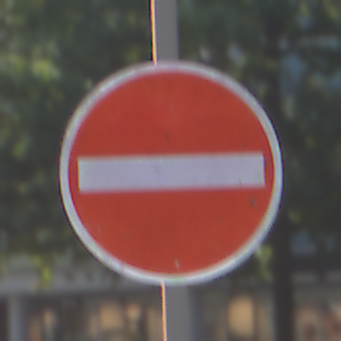
Verkehrszeichen: VerbotDerEinfahrt
Umgebung: Outdoor, Urban
Tageszeit: MorningAfternoon
Wetter: Clear
Licht: Natural
Jahreszeit: NotSpecified
Kontrast: HighContrast